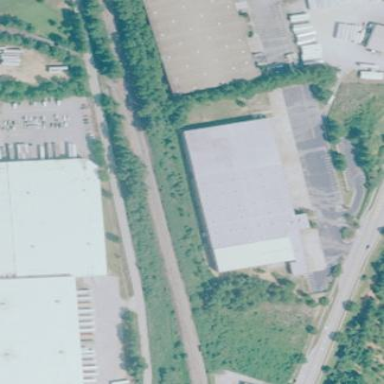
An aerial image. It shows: Warehouse building.